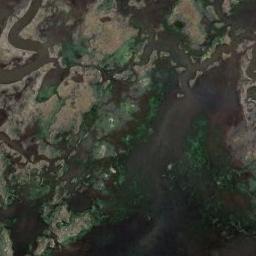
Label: wetland